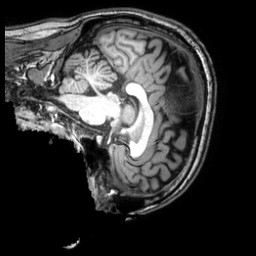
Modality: T1w
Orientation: sagittal
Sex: male
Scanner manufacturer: philips
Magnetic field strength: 3 T
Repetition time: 0.008184 s
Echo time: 0.00375 s